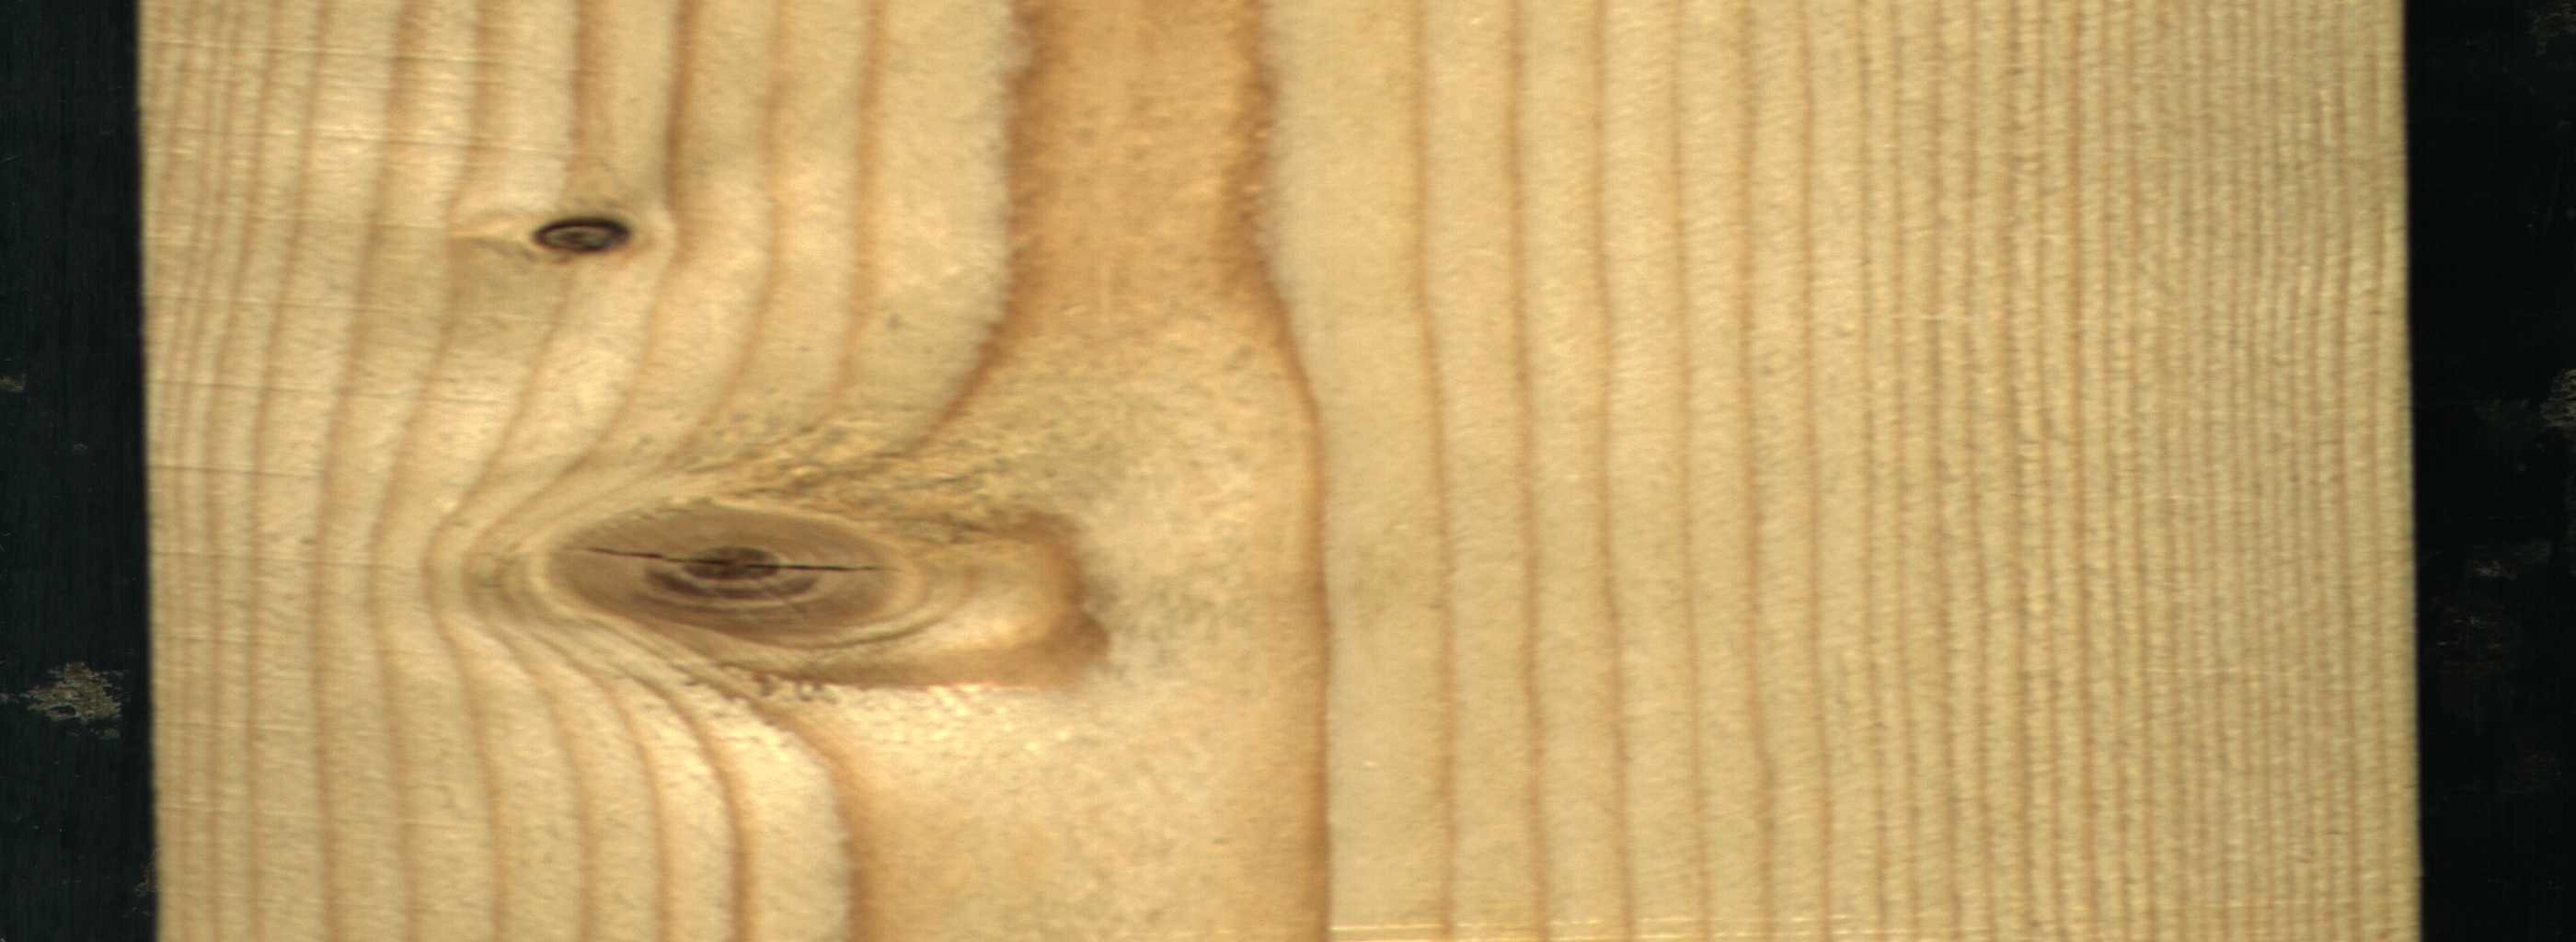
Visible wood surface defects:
knot_with_crack
Dead_Knot